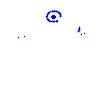
Particle: pion